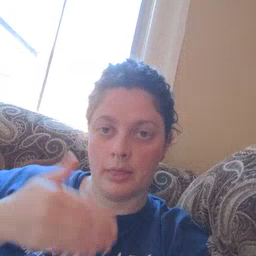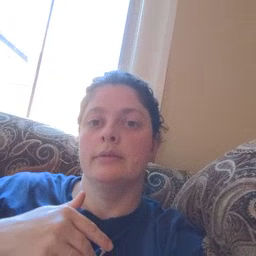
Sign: sleepy